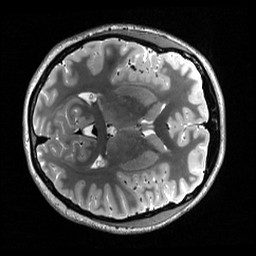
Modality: T2w
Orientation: axial
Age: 19
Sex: female
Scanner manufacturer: siemens
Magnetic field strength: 3 T
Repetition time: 3.2 s
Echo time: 0.566 s